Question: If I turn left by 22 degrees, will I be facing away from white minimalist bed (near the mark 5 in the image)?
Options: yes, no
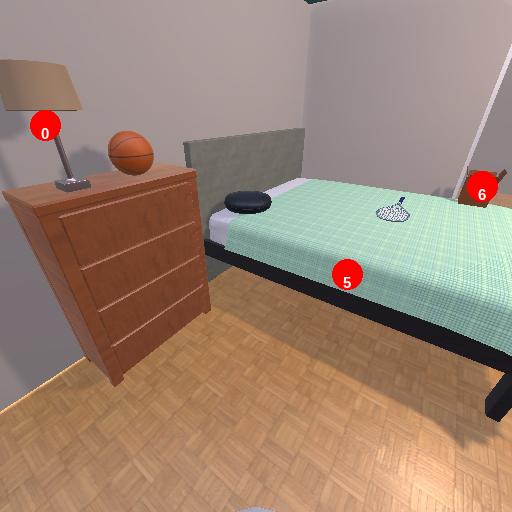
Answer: yes